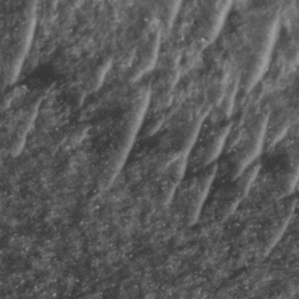
Label: non_frost